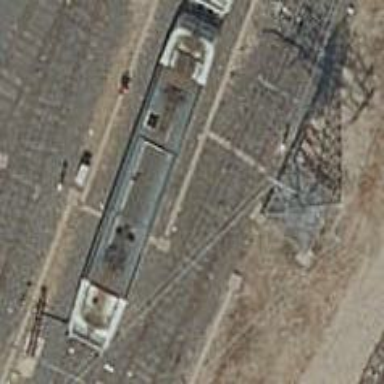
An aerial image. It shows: Rail yard with electrified contact lines for the railway.